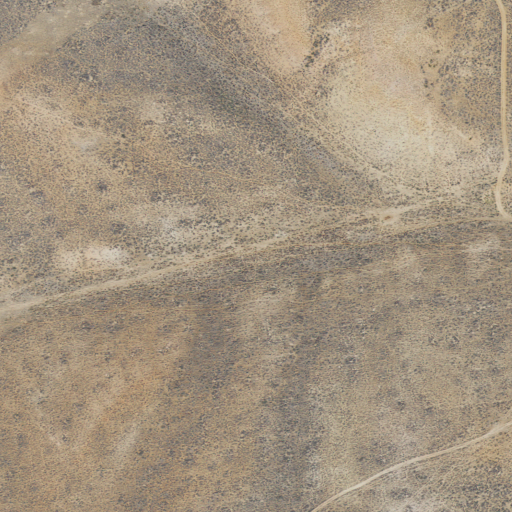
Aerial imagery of plain(s) in Utah named Woodruff Pastures containing shrub and grassland